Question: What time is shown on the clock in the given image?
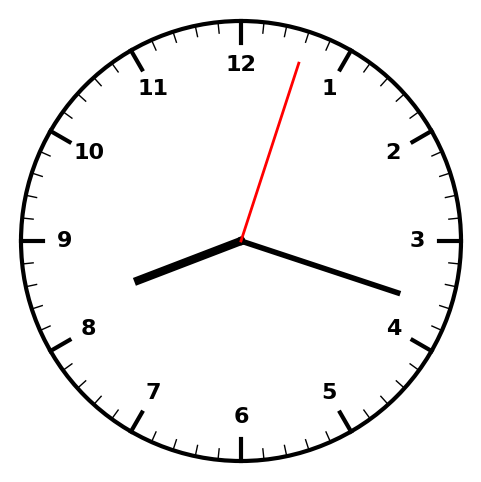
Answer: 08:18:03